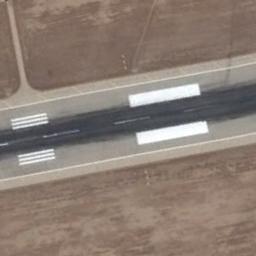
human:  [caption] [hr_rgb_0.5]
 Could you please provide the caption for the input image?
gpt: The runway is on the bare land .

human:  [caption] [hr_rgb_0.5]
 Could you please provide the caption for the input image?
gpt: The runway goes through the clearing and several touchdown zone markings and aiming point markings are on the runway .

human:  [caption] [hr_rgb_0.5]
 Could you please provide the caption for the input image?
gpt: Next to the runway is brown bare ground with white short and thick markings on the runway .

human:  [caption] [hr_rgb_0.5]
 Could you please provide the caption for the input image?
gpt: The runway is surrounded by open space .

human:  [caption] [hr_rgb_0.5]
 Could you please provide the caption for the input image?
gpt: There are brown bare land beside the runway .